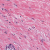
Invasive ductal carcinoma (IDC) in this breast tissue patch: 0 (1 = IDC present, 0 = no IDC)